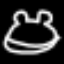
Label: frog